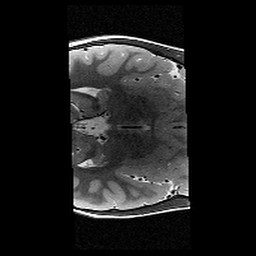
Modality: T2w
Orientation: axial
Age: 9
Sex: female
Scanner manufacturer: siemens
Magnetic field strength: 3 T
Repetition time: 9.23 s
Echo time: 0.067 s